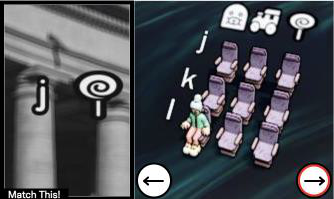
Task: seats
Answer: no